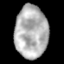
Tissue: lung
Cell type: T cells
Senescence score: 0.1875
Nuclear area (px): 1683
Mean DAPI intensity: 178.789